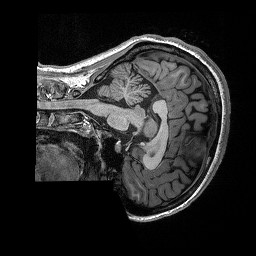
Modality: T1w
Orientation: sagittal
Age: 18
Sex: female
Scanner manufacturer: siemens
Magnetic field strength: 3 T
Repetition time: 2.3 s
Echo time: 0.00298 s